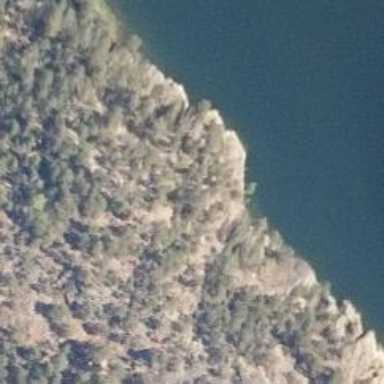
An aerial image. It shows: Natural cliff.